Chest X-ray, PA view. Patient: 30 years old, sex F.
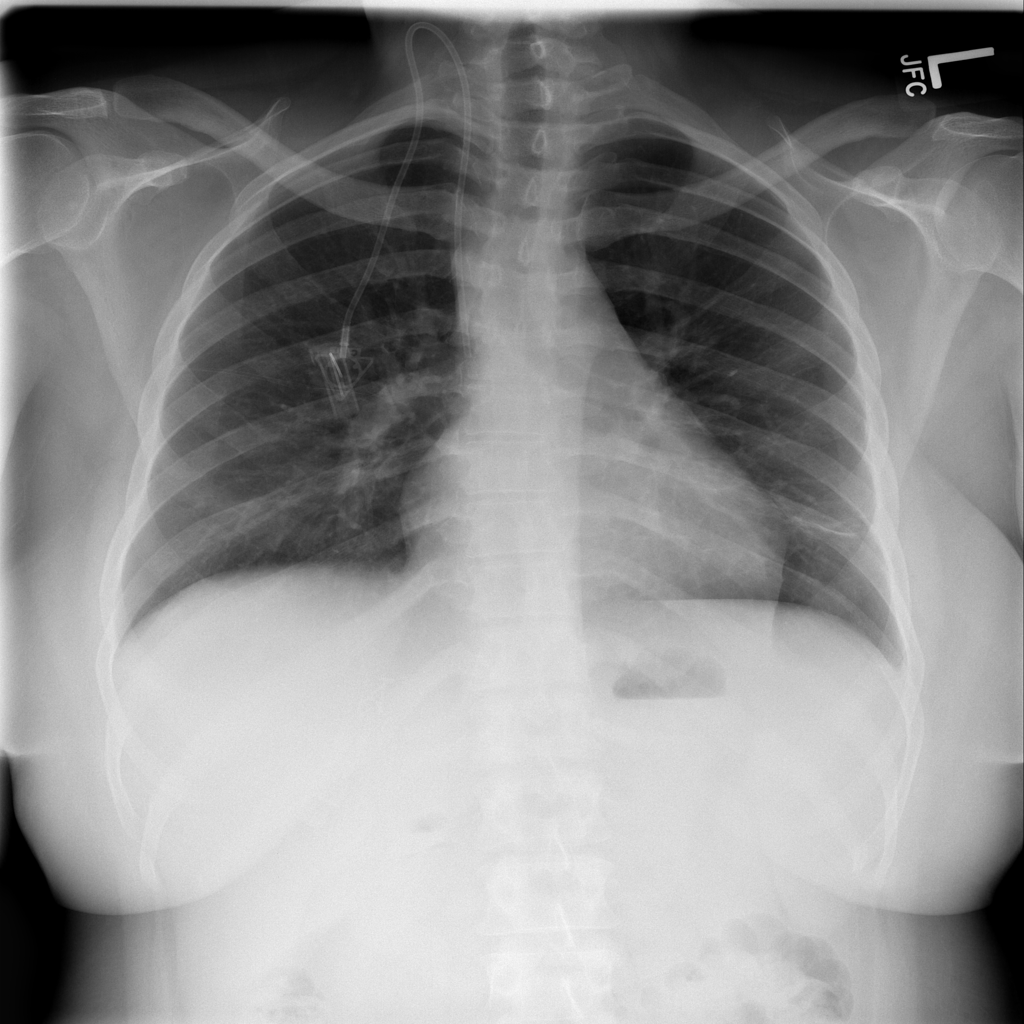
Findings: Infiltration